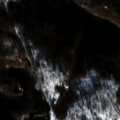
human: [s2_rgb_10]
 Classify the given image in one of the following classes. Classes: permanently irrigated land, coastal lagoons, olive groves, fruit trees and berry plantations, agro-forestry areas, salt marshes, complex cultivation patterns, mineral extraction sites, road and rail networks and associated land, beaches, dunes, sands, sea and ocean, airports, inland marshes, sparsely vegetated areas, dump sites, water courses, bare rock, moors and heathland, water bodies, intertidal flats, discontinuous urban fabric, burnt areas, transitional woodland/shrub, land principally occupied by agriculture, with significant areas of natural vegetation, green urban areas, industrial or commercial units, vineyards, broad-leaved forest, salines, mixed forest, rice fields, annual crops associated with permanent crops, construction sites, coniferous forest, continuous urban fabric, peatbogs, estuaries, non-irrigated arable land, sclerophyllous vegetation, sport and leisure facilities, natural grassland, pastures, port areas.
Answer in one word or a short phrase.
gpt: broad-leaved forest, mixed forest, transitional woodland/shrub